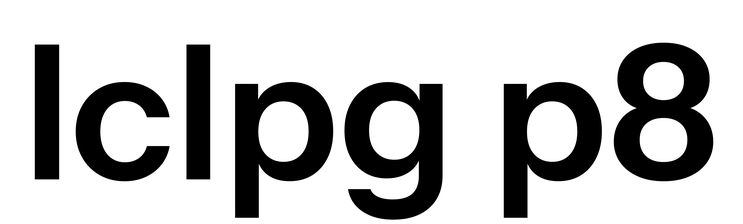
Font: InstrumentSans_SemiBold